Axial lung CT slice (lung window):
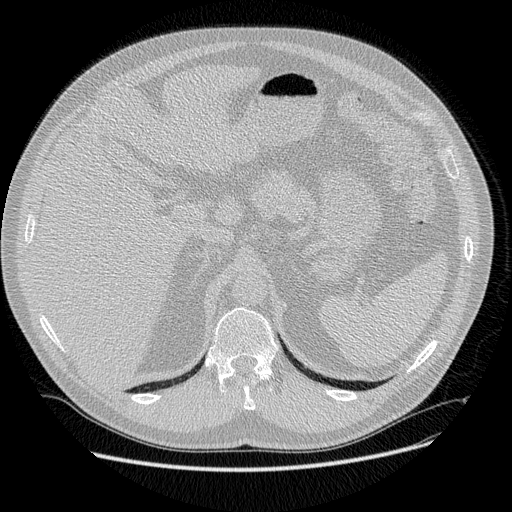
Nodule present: no